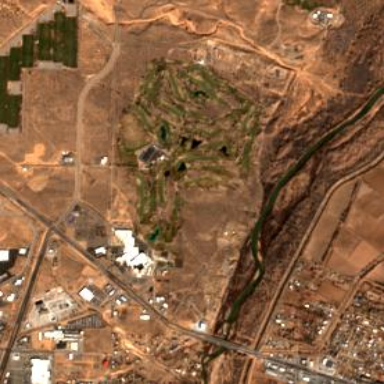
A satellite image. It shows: Golf course surrounded by greenery.